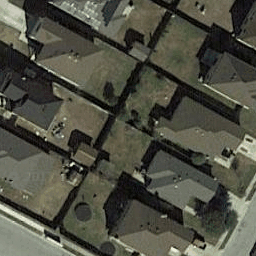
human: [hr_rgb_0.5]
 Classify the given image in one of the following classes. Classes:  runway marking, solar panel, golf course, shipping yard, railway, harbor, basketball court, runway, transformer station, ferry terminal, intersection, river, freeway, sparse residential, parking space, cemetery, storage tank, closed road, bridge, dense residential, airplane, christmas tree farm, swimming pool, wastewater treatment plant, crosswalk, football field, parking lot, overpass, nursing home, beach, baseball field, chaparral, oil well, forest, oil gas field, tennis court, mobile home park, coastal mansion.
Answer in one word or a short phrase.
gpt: dense residential